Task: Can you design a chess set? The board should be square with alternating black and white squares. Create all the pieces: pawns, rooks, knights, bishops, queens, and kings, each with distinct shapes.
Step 3218:
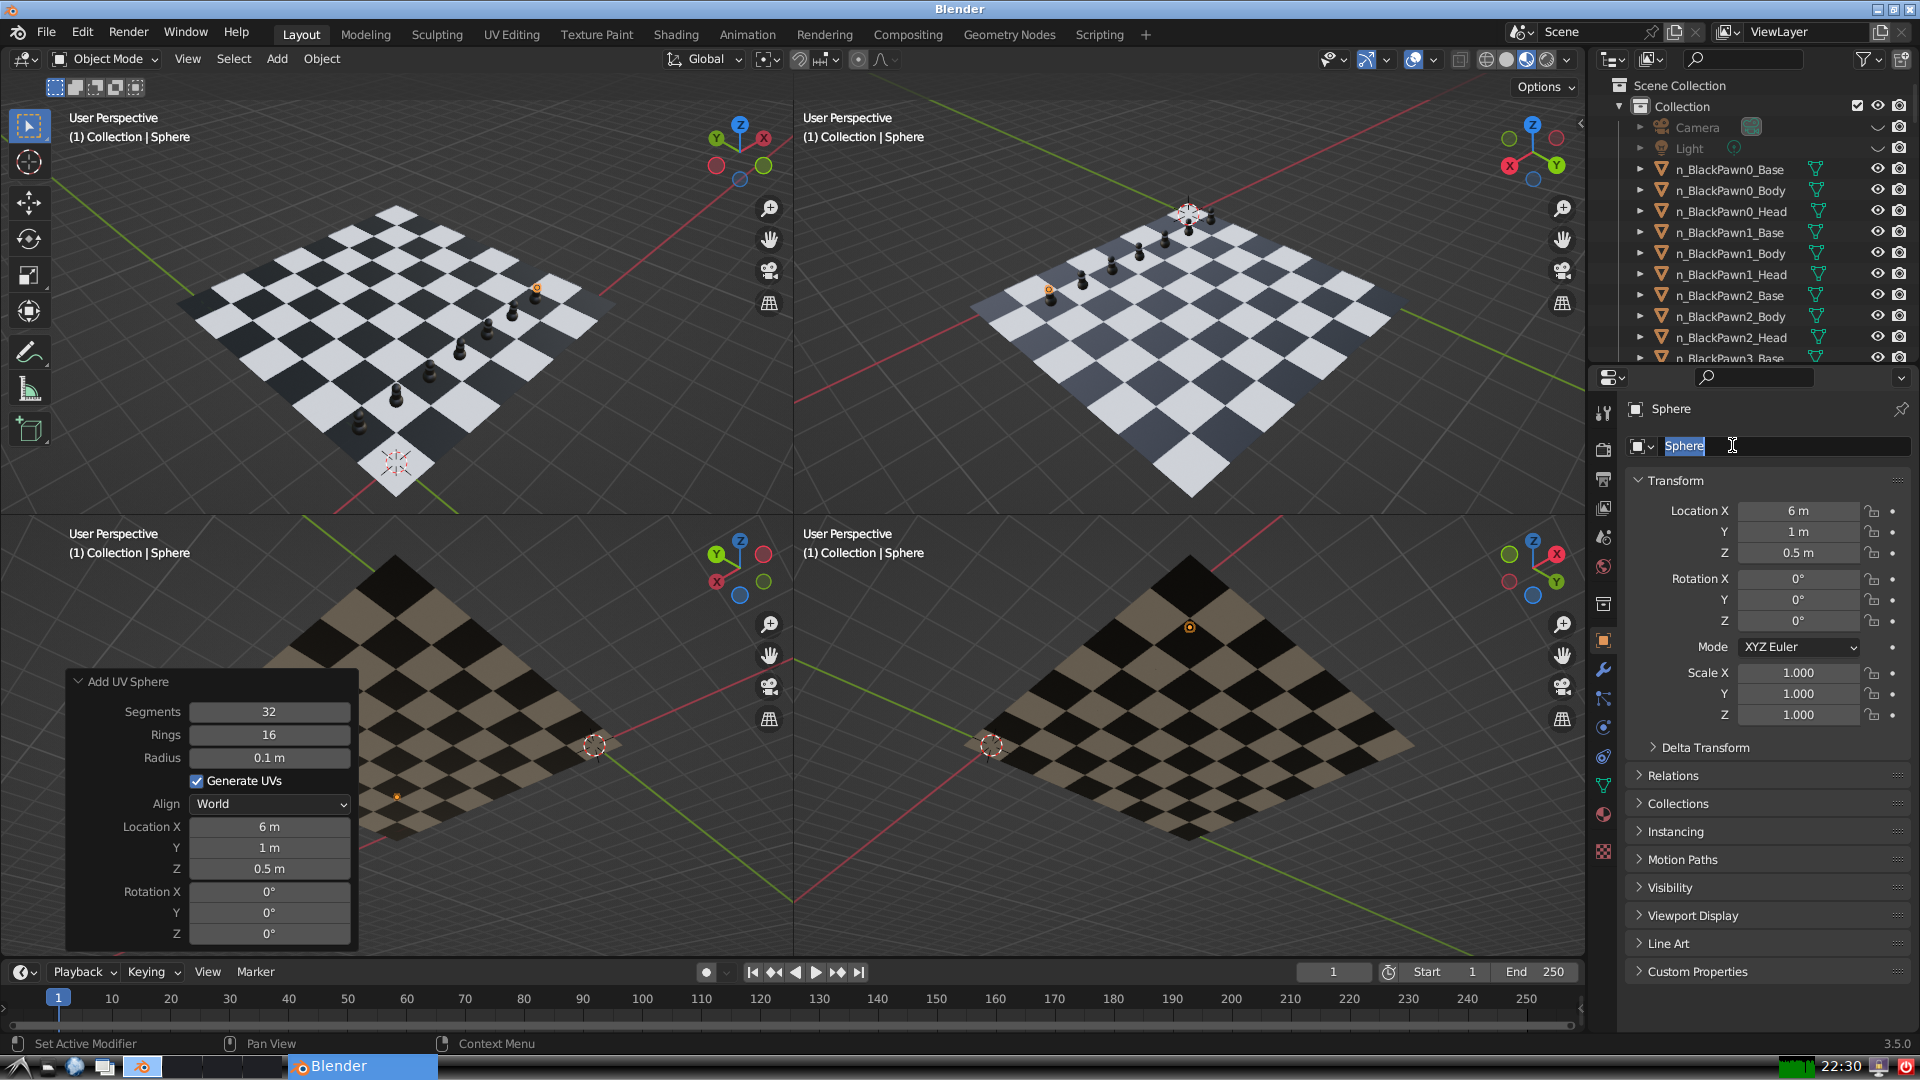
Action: input_text: n_BlackPawn6_Head